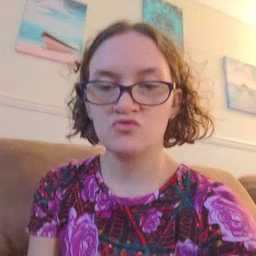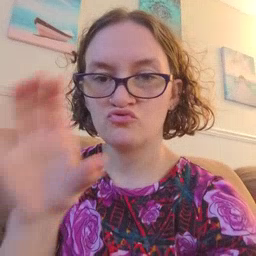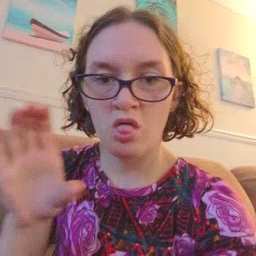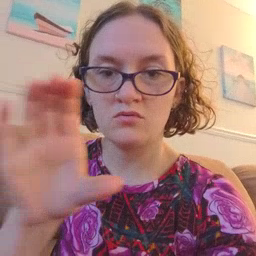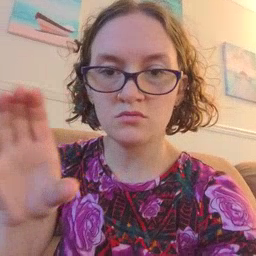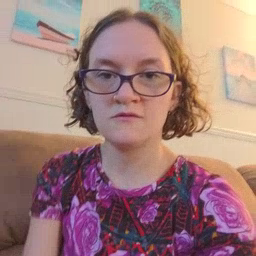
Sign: chocolate